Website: bh-photo
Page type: customer-info-address
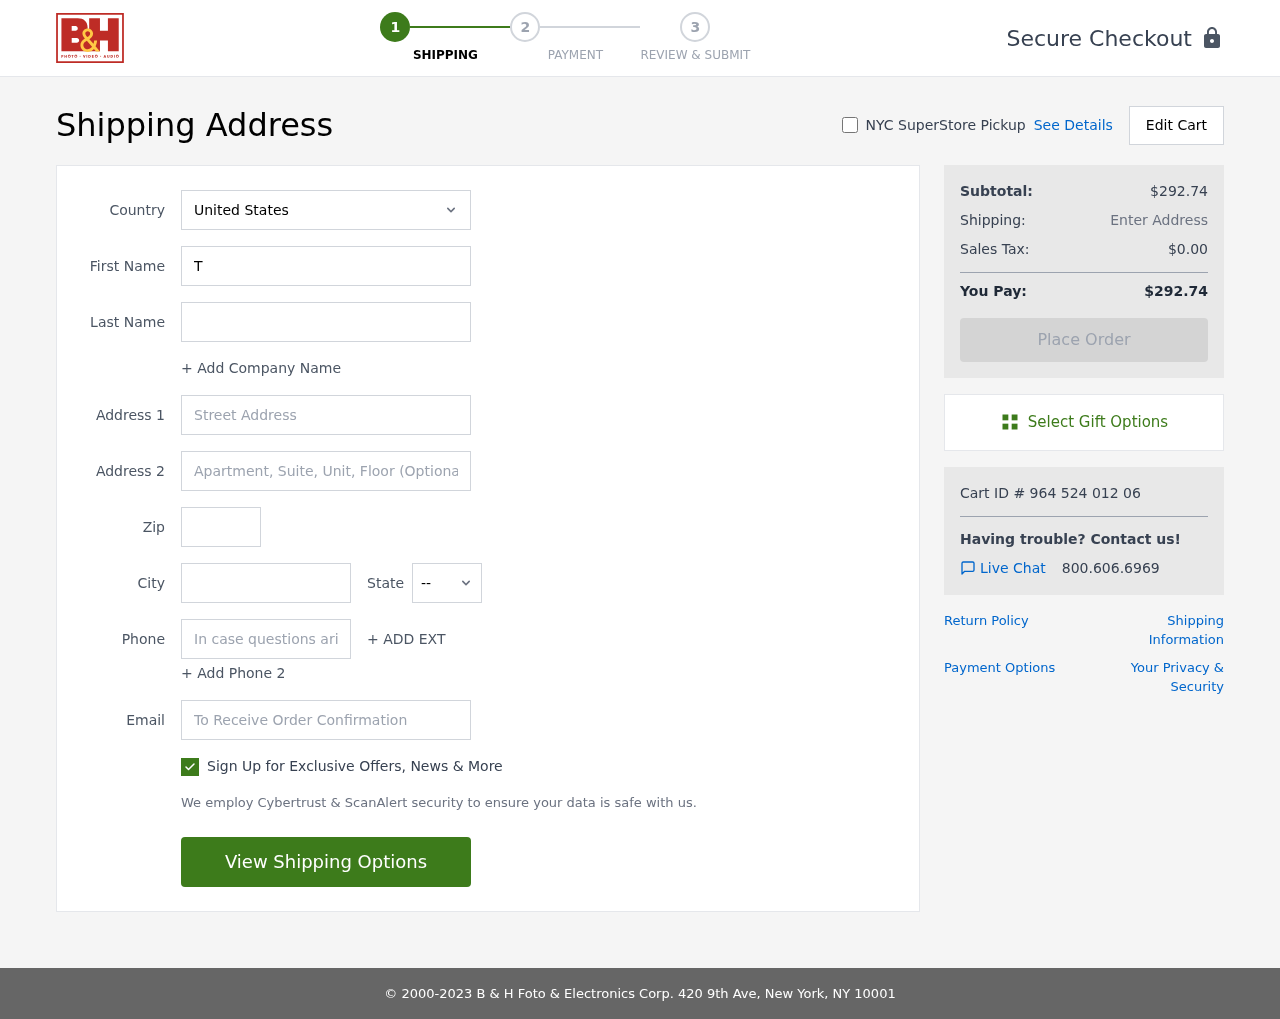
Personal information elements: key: PII_CITY
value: Eileenborough
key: PII_COUNTRY
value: United States
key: PII_EMAIL
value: tamara.howell@hotmail.com
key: PII_FIRSTNAME
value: Tamara
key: PII_LASTNAME
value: Howell
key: PII_PHONE
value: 7243110546
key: PII_POSTCODE
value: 46831
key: PII_STATE_ABBR
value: MO
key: PII_STREET
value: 13046 Moreno Villages Apt. 305
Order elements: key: ORDER_SUBTOTAL
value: $292.74
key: ORDER_TAX
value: $0.00
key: ORDER_TOTAL
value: $292.74
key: ORDER_ID
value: Cart ID # 964 524 012 06